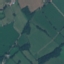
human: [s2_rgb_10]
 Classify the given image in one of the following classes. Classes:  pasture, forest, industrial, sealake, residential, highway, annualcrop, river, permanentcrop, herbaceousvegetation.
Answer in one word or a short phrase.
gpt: Pasture